Field crop: maize
Growth stage: 2
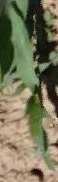
Species: maize